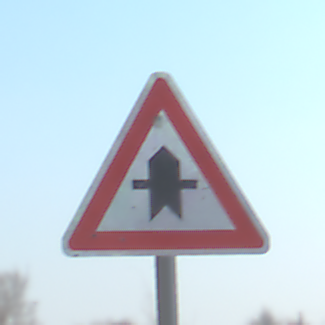
Verkehrszeichen: Vorfahrt
Umgebung: Outdoor, Suburban
Tageszeit: MorningAfternoon
Wetter: PartlyCloudy
Licht: Natural
Jahreszeit: NotSpecified
Kontrast: HighContrast